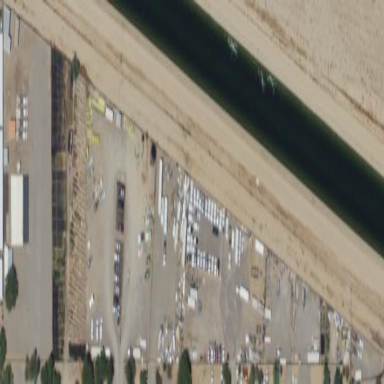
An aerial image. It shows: Plant nursery area.